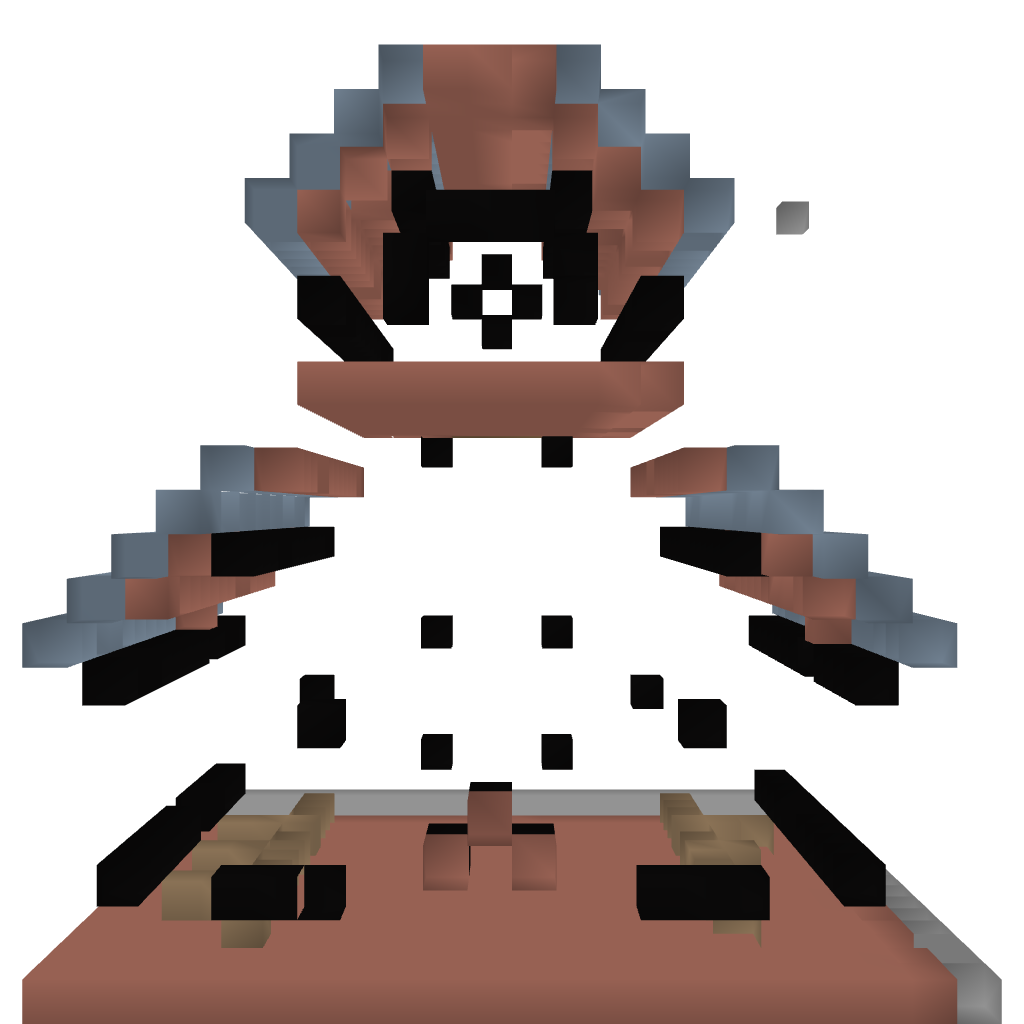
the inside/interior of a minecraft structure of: Barn - By Cybersneeze